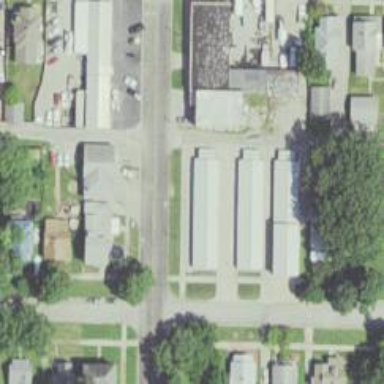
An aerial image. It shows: Alley classified as service road.